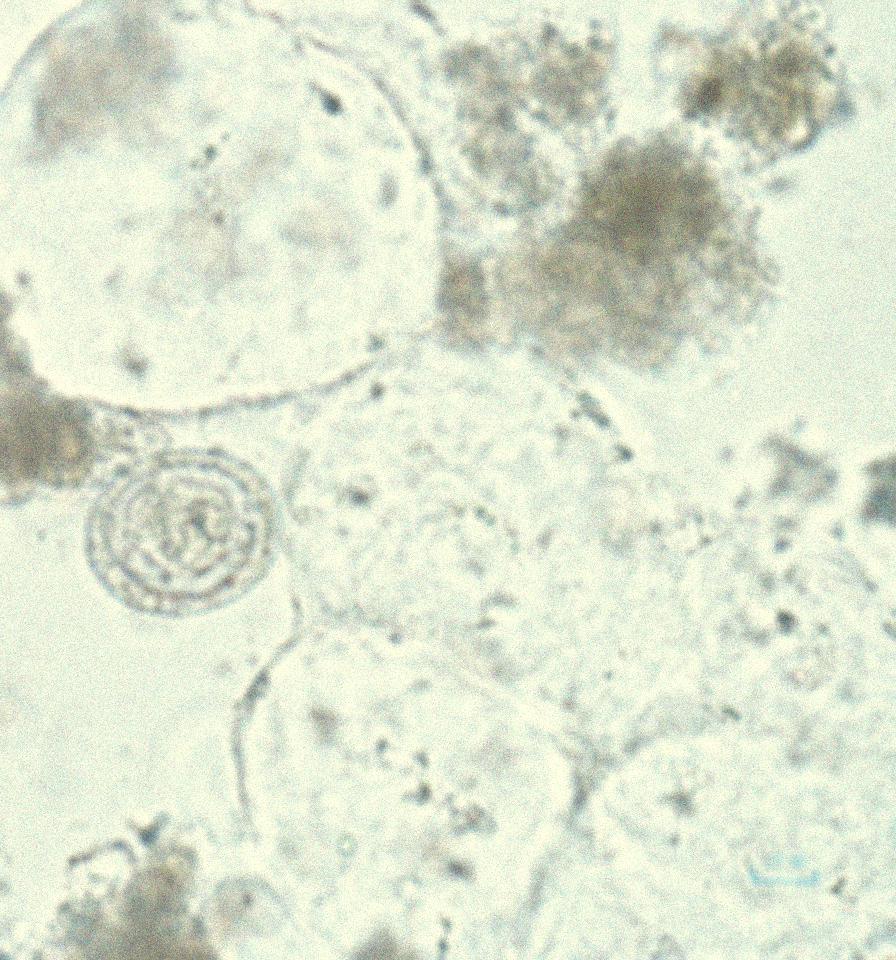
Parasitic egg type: Hymenolepis nana